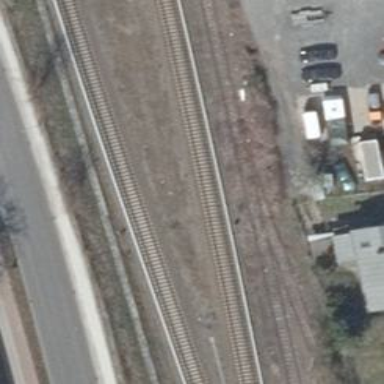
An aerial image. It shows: Railway signal.